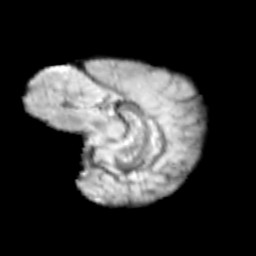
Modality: T2w
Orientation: sagittal
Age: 9
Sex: female
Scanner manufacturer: siemens
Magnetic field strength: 3 T
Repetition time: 3.8 s
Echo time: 0.07 s